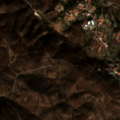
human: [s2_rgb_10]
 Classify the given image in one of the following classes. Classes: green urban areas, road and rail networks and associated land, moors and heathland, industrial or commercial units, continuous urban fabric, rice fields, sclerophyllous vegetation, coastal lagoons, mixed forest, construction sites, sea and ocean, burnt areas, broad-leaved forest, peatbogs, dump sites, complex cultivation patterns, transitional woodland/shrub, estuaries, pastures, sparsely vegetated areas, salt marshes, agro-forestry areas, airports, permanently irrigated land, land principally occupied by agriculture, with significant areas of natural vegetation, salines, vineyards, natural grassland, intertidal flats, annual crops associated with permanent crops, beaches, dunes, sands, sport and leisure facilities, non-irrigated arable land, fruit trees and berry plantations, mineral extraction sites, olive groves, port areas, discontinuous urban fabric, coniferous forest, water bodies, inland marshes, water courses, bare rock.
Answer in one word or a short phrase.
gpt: discontinuous urban fabric, broad-leaved forest, coniferous forest, transitional woodland/shrub